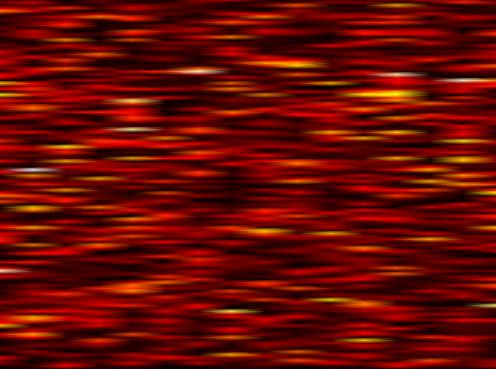
Label: UFMC